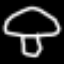
Label: mushroom